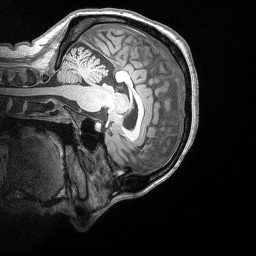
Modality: T1w
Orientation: sagittal
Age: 38
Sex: female
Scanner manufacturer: siemens
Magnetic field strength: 3 T
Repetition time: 2.53 s
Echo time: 0.00164 s